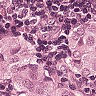
Metastatic tissue present: yes